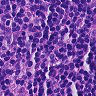
Metastatic tissue present: no